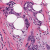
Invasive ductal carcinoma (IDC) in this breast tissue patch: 1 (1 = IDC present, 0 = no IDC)